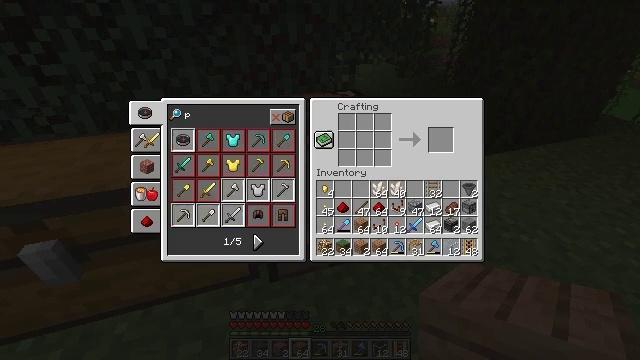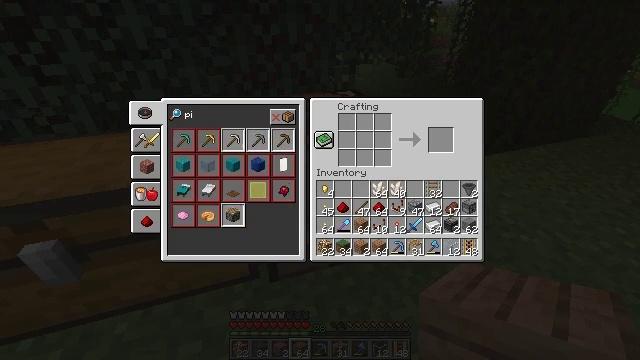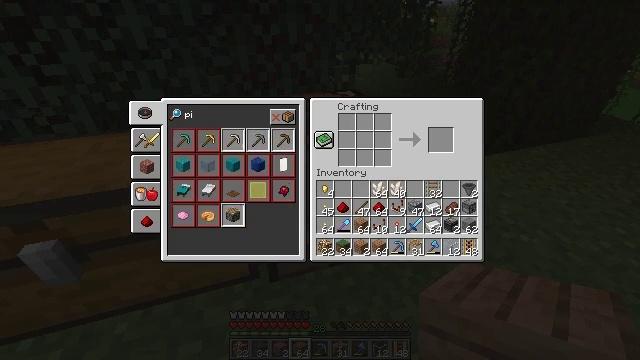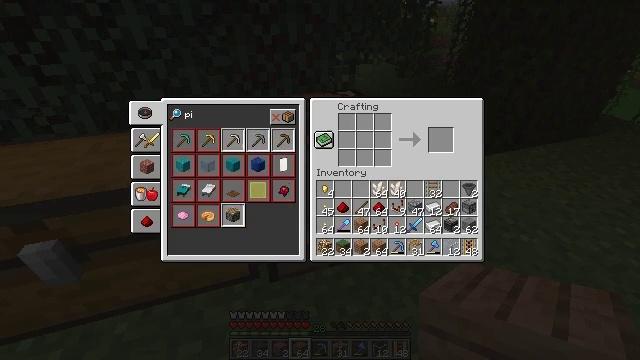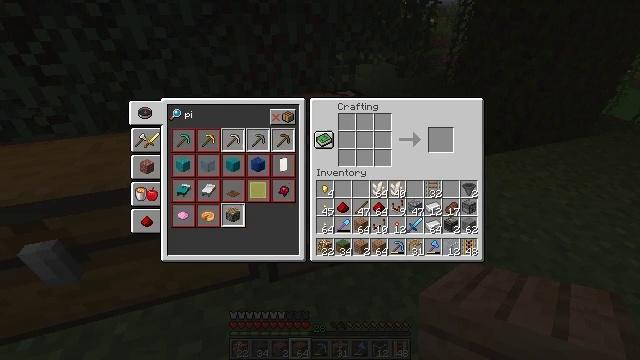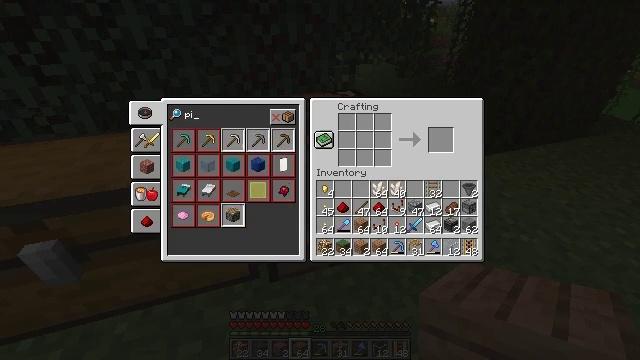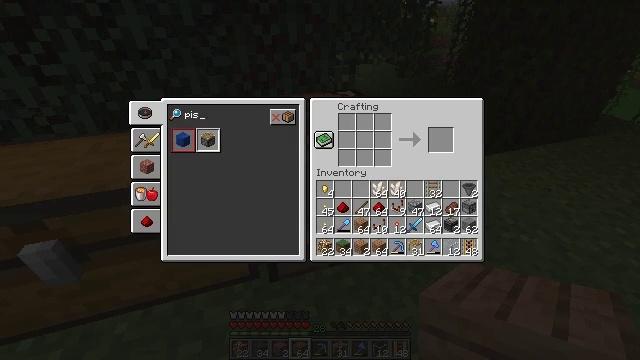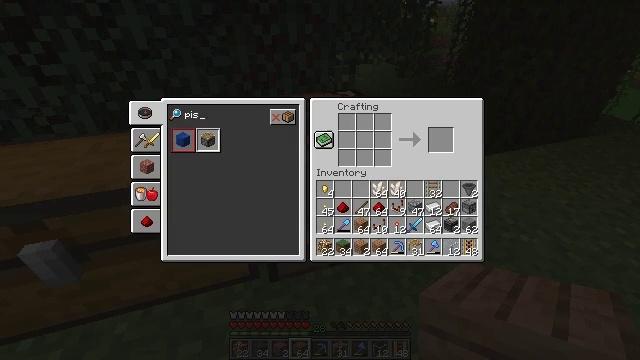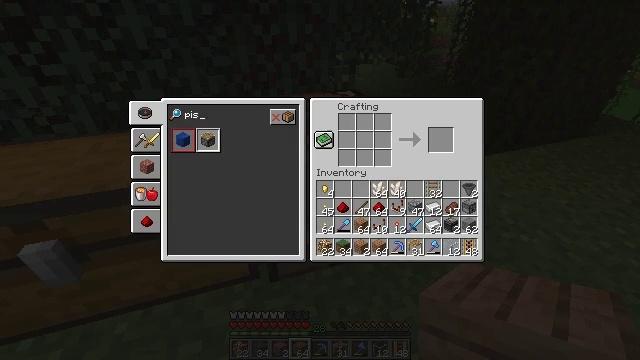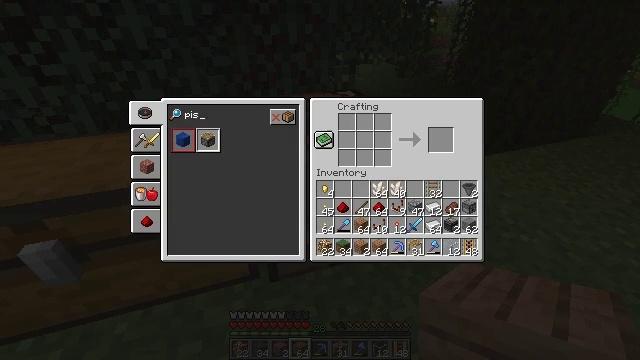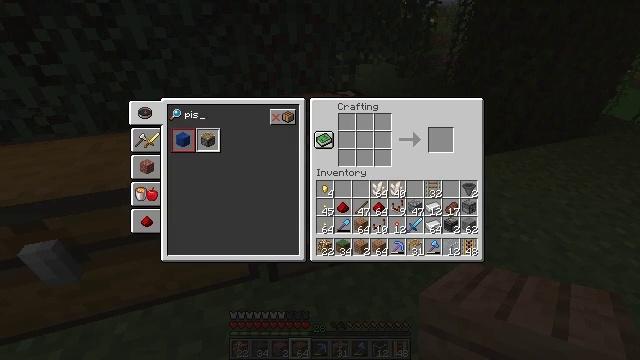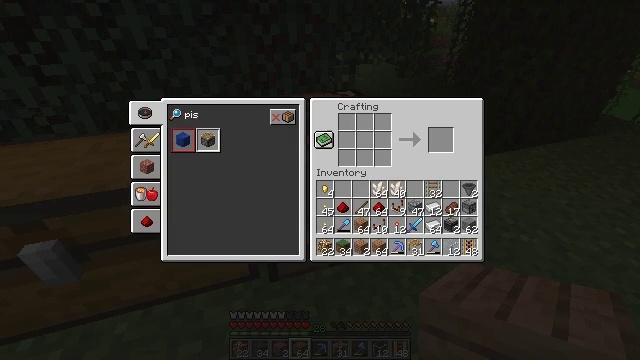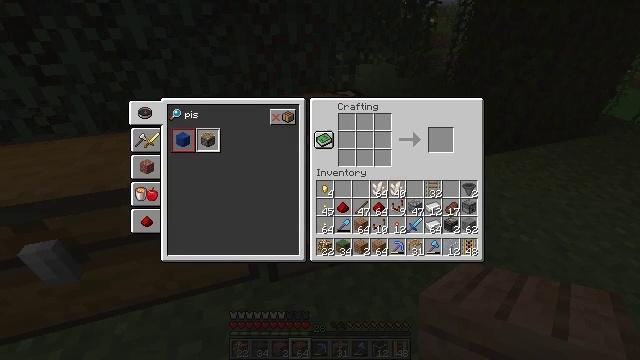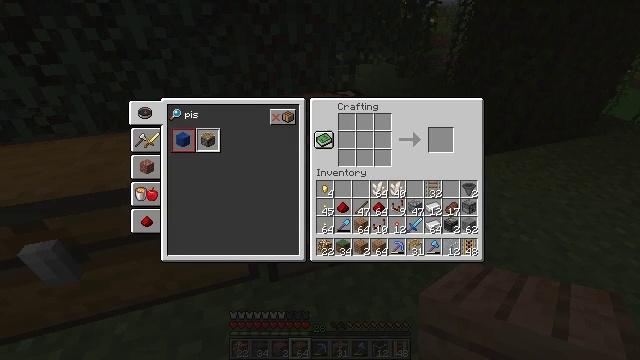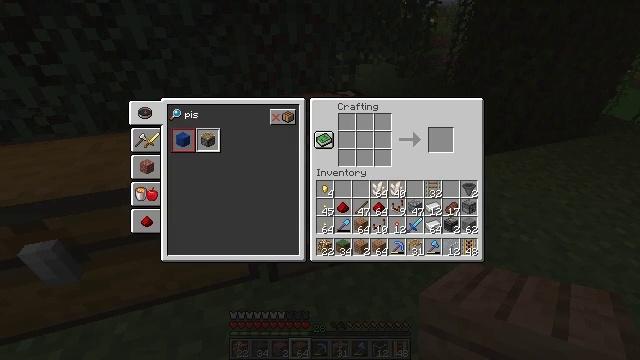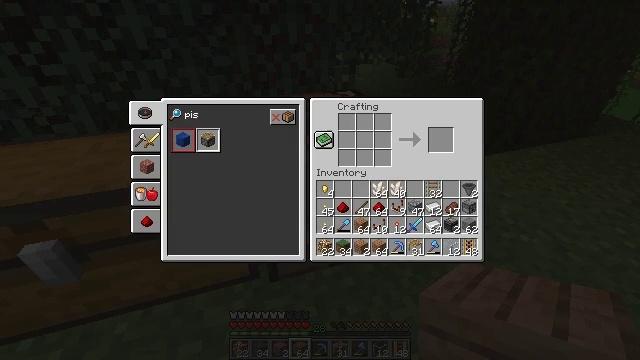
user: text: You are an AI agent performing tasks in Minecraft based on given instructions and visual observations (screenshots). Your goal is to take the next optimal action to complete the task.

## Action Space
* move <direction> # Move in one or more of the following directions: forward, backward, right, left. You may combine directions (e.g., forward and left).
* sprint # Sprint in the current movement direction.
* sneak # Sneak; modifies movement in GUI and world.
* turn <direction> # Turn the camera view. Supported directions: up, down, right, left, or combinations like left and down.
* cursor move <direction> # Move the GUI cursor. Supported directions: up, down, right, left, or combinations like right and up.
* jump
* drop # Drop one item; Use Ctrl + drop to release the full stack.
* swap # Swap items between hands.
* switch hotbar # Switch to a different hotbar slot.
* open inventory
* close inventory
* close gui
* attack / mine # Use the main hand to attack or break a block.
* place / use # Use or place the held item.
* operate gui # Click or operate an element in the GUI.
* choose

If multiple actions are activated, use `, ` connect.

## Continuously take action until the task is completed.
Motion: motion action
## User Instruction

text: Combine resources to make a piston.
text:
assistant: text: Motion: no_op
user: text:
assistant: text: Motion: no_op
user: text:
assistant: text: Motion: no_op
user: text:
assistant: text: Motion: no_op
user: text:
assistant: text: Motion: no_op
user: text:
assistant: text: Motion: move back
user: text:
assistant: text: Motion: move back
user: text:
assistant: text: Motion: no_op
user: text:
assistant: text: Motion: no_op
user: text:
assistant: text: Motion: no_op
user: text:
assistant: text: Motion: no_op
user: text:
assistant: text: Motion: no_op
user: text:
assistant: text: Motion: no_op
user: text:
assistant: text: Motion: no_op
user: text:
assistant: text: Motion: no_op
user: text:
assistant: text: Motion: no_op
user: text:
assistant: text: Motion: no_op
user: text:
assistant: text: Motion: no_op
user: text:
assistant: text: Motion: no_op
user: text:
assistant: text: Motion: no_op
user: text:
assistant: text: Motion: no_op
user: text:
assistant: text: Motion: cursor move down
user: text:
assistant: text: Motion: no_op
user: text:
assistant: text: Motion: no_op
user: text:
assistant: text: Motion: no_op
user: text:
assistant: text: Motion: no_op
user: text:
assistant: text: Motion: no_op
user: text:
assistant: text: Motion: operate gui
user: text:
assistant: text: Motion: operate gui
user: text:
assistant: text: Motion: no_op